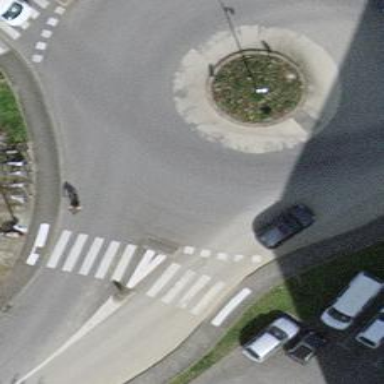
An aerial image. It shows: Road with "give way" sign.